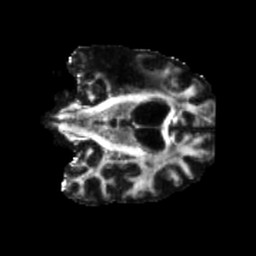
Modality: FA
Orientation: coronal
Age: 71
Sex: male
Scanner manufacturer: siemens
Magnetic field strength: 3 T
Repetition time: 5.25 s
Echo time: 0.08 s